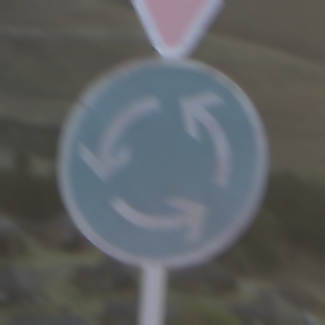
Verkehrszeichen: Kreisverkehr
Zusatzzeichen oben: VorfahrtGewaehren
Umgebung: Outdoor, Nature
Tageszeit: SunriseSunset
Wetter: Clear
Licht: Natural
Jahreszeit: NotSpecified
Kontrast: HighContrast